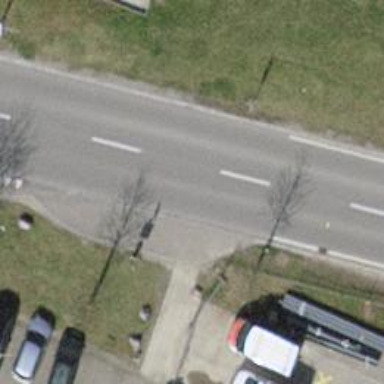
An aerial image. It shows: Bus stop with platform for public transport.